Question: I'm having trouble finding the solution to the following question:
> Which suppliers (lev) can only supply articles that are being sold by the hobby department?
- - - - -

The query I got so far is:
'''
SELECT DISTINCT leverancier.lev
FROM leverancier
JOIN inkart ON leverancier.lev = inkart.lev
JOIN artikel ON inkart.art = artikel.art
JOIN verkart ON artikel.art = verkart.art
JOIN afdeling ON verkart.afd = afdeling.afd
WHERE afdnaam = 'Hobby'
'''
But this still includes suppliers who, besides hobby articles, also supply other articles. What would be the best way to filter them out?
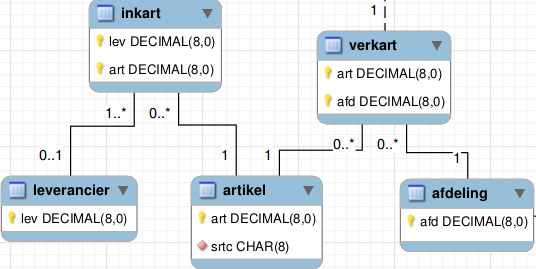
Answer: '''
SELECT DISTINCT leverancier.lev , AFDNAAM
FROM leverancier
JOIN inkart ON leverancier.lev = inkart.lev
JOIN artikel ON inkart.art = artikel.art
JOIN verkart ON artikel.art = verkart.art
JOIN afdeling ON verkart.afd = afdeling.afd
WHERE AFDNAAM = 'HOBBY'
EXCEPT
SELECT DISTINCT leverancier.lev , AFDNAAM
FROM leverancier
JOIN inkart ON leverancier.lev = inkart.lev
JOIN artikel ON inkart.art = artikel.art
JOIN verkart ON artikel.art = verkart.art
JOIN afdeling ON verkart.afd = afdeling.afd
WHERE AFDNAAM <> 'HOBBY'
'''